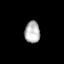
Tissue: lung
Cell type: T cells
Senescence score: 0.243
Nuclear area (px): 331
Mean DAPI intensity: 178.344